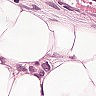
Metastatic tissue present: yes